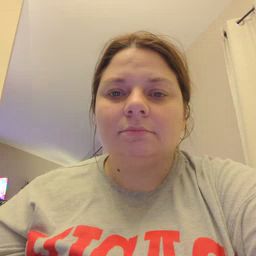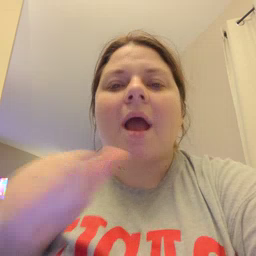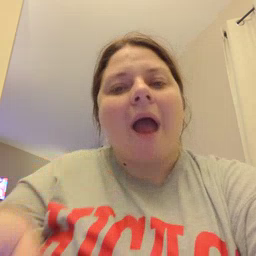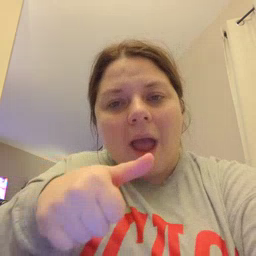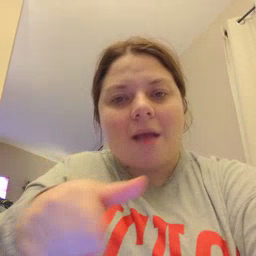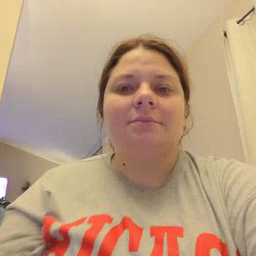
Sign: hide